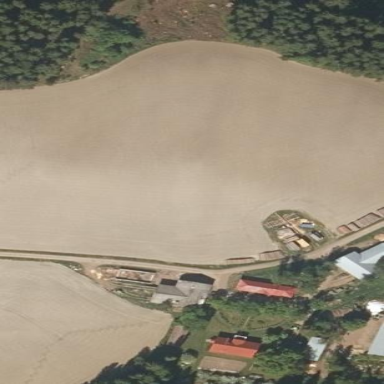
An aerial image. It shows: Farmyard area.